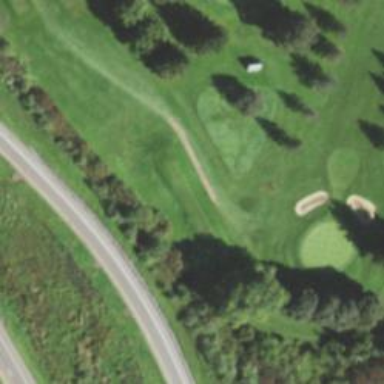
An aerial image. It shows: Service road designated as golf cart path.